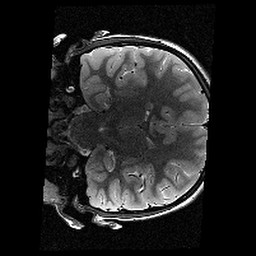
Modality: T2w
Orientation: coronal
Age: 10
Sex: female
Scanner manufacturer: siemens
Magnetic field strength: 3 T
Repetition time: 9.23 s
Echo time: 0.067 s